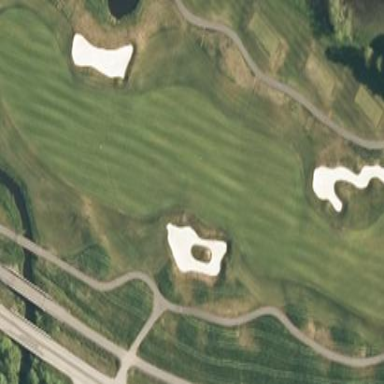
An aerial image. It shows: Grassy area designated as golf fairway.